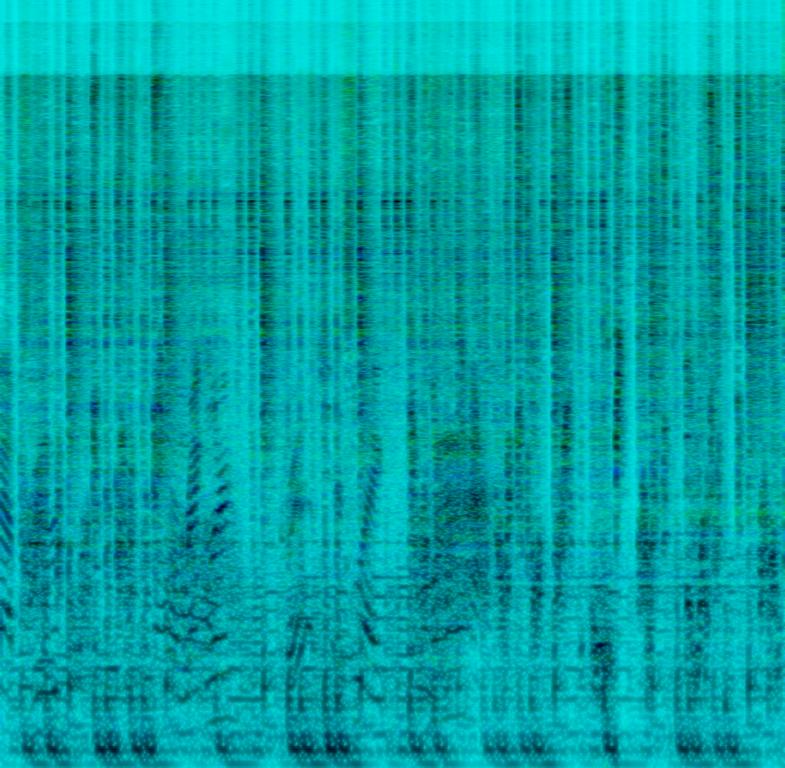
Someone is scratching along to a hip hop style backing song containing digital drums and a synth arpeggio sound playing in the midrange. Two male voices are speaking. This song may be playing while practicing scratching.